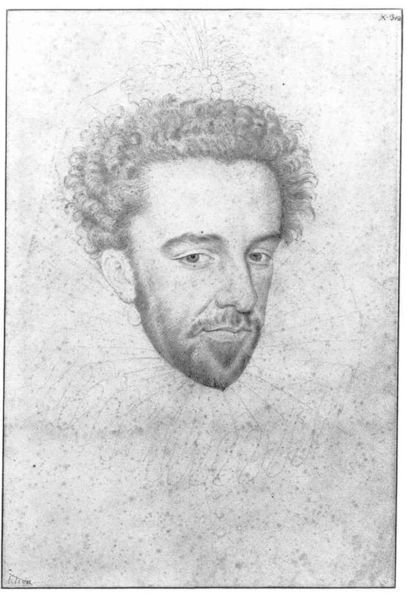
Titel: Bildniskopf König Heinrichs III. von Frankreich
Künstler: Jean Decourt
Standort: Karlsruhe
Institution: Staatliche Kunsthalle Karlsruhe
Schlagwörter: feder, gemälde, kopf, mann, weiß, frisur, grau, haar, hut, kreide, mund, nase, ohr, ohrring, profil, schmuck, schwarz, skizze, stirn, zeichnung, blick, schleier, hochformat, malerei, bart, jung, schnurrbart, augen, falten, federn, gesicht, kragen, mensch, rahmen, spitze, vollbart, bild, bildnis, halskrause, mühlsteinkragen, niederlande, portrait, porträt, signatur, auge, haare, blatt, augenbrauen, diadem, haarpracht, kinn, krone, lippen, locken, ohren, perlen, perücke, spanien, wangen, papier, studie, backen, grafik, graphik, linien, pause, rand, schnauz, ernst, brauen, glatze, gesenkt, rüschen, wange, augenbraue, kinnbart, skepsis, foto, tusche, kohle, schweben, clown, druck, schwarz-weiß, radierung, stich, selbstbildnis, bleistift, kopfputz, entwurf, krause, unterzeichnung, pupille, spitzbart, tinte, reduktion, unvollendet, studien, selbstportrait, halbprofil, kraus, portät, backe, adliger, gelehrter, männerportrait, undeutlich, edelmann, unfertig, turban, domino, nachdenklichkeit, zentriert, konzept, geischt, pierrot, silberstift, blic, haarlocken, stirne, lockiges haar, andeutung, phren, gelockt, shakespeare, transvestit, unangenehm, körperlos, augend, krause haare, augen gesenkt, emann, oh, porträ#t, bnase, halskrause#, 'brauen